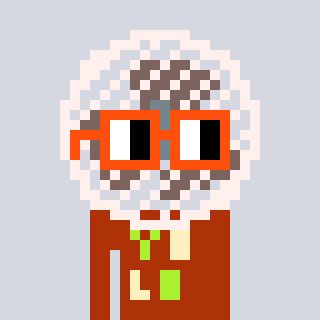
a pixel art character with square orange glasses, a fan-shaped head and a hotbrown-colored body on a cool background